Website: walmart
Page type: billing-address
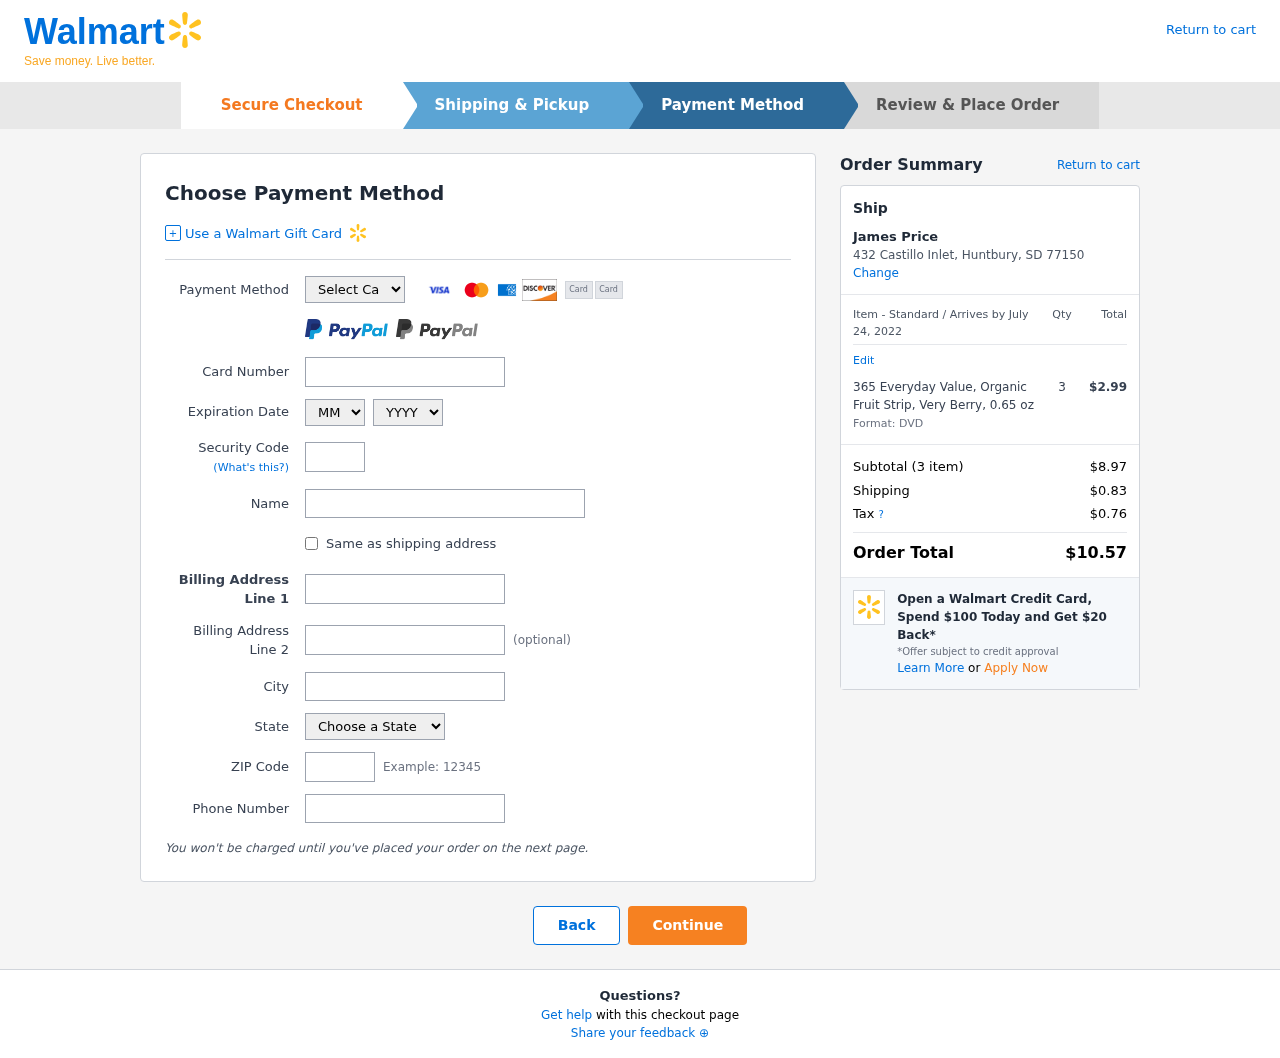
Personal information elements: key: PII_CARD_CVV
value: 446
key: PII_CARD_EXPIRY_MONTH
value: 12
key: PII_CARD_EXPIRY_YEAR
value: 30
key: PII_CARD_NUMBER
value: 4525 1295 3984 8395
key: PII_CARD_TYPE
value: Visa
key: PII_CITY
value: Huntbury
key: PII_CITY_STATE_ZIP
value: Huntbury, SD 77150
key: PII_FULLNAME
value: James Price
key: PII_PHONE
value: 3378205837
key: PII_POSTCODE
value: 77150
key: PII_STATE
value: South Dakota
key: PII_STREET
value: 432 Castillo Inlet
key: PII_FULLNAME2
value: James Price
Product elements: key: PRODUCT1_NAME
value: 365 Everyday Value, Organic Fruit Strip, Very Berry, 0.65 oz
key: PRODUCT1_PRICE
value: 2.99
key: PRODUCT1_QUANTITY
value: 3
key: PRODUCT1_DESC
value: Format: DVD
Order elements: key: ORDER_DELIVERY_DATE
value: July 24, 2022
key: ORDER_NUM_ITEMS
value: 3
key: ORDER_SUBTOTAL
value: $8.97
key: ORDER_SHIPPING_COST
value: $0.83
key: ORDER_TAX
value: $0.76
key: ORDER_TOTAL
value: $10.57